Aerial crown-view tile of a tropical tree (Barro Colorado Island, Panama), acquired 20240611:
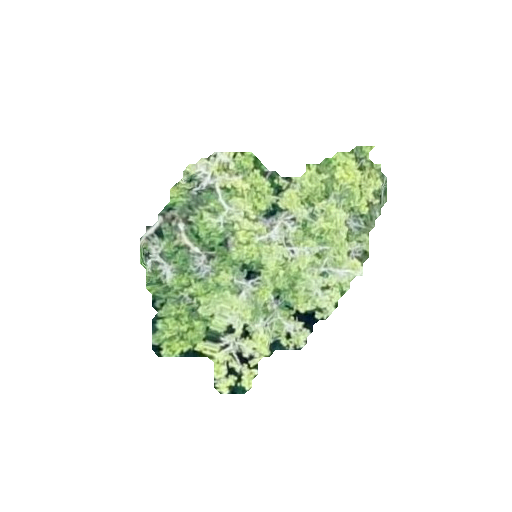
Species: Poulsenia armata
GBIF accepted scientific name: Poulsenia armata
Crown area: 62.536 m²